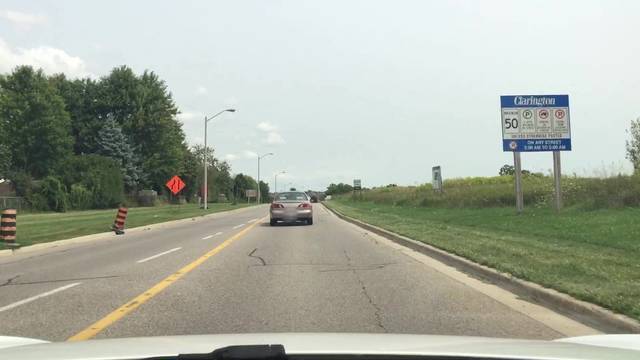
Region: Canada
Coordinates: 43.892, -78.805